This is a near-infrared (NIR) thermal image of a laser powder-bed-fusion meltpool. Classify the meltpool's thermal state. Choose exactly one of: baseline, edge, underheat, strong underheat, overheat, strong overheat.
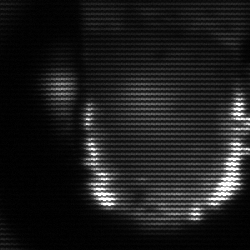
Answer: baseline